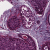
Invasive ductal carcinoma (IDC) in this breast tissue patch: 0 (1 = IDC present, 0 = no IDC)